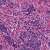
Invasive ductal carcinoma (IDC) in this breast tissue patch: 1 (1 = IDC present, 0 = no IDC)